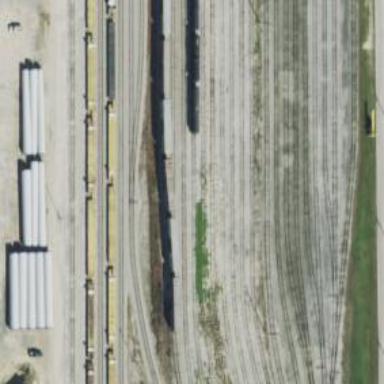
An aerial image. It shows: Railway yard.